Question: I created a basic maven project in eclipse and I'm getting errors in my pom.xml that classes are missing, I checked the folder that it was looking in and the file paths don't match what I have and the classes don't exist.. My path goes up to: C:\Users\user.m2\repository\org\apache\maven\shared and it is stating there is a /filtering/ folder which I don't have. I have the latest maven and m2eclipse installed.

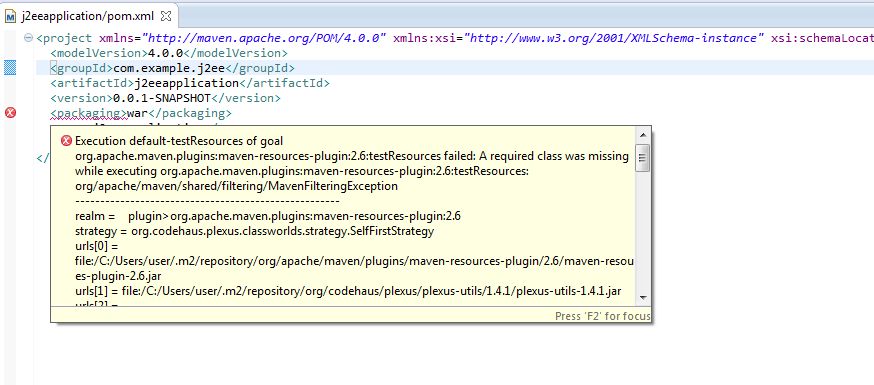
Answer: Most probably a bad installations (incomplete download or missing jars). I suggest you delete the
> C:\Users\user.m2\
folder completely and run 'mvn clean install' again. Maven will fetch the jars for you. Also try to refresh the maven project from within eclipse. Right click on project -> maven -> update project. Sometimes eclipse has this issue.